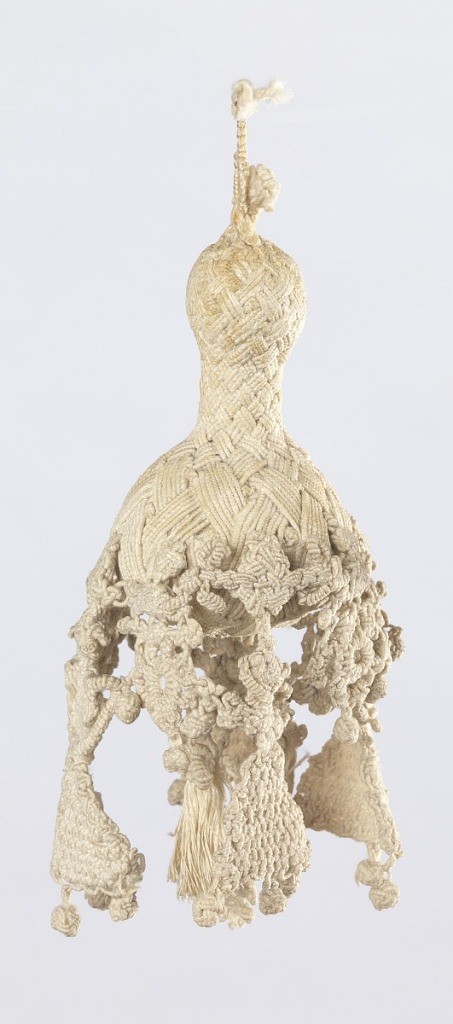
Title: Tassel
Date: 17th century
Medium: linen Technique: braided and knotted
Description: Linen tassel, braided and knotted. Loop attached to pear shaped tassel from which hang four elements in shape of human figures, attached to one another. From tassel, bottom center, hangs another knotted element.